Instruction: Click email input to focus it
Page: traveler
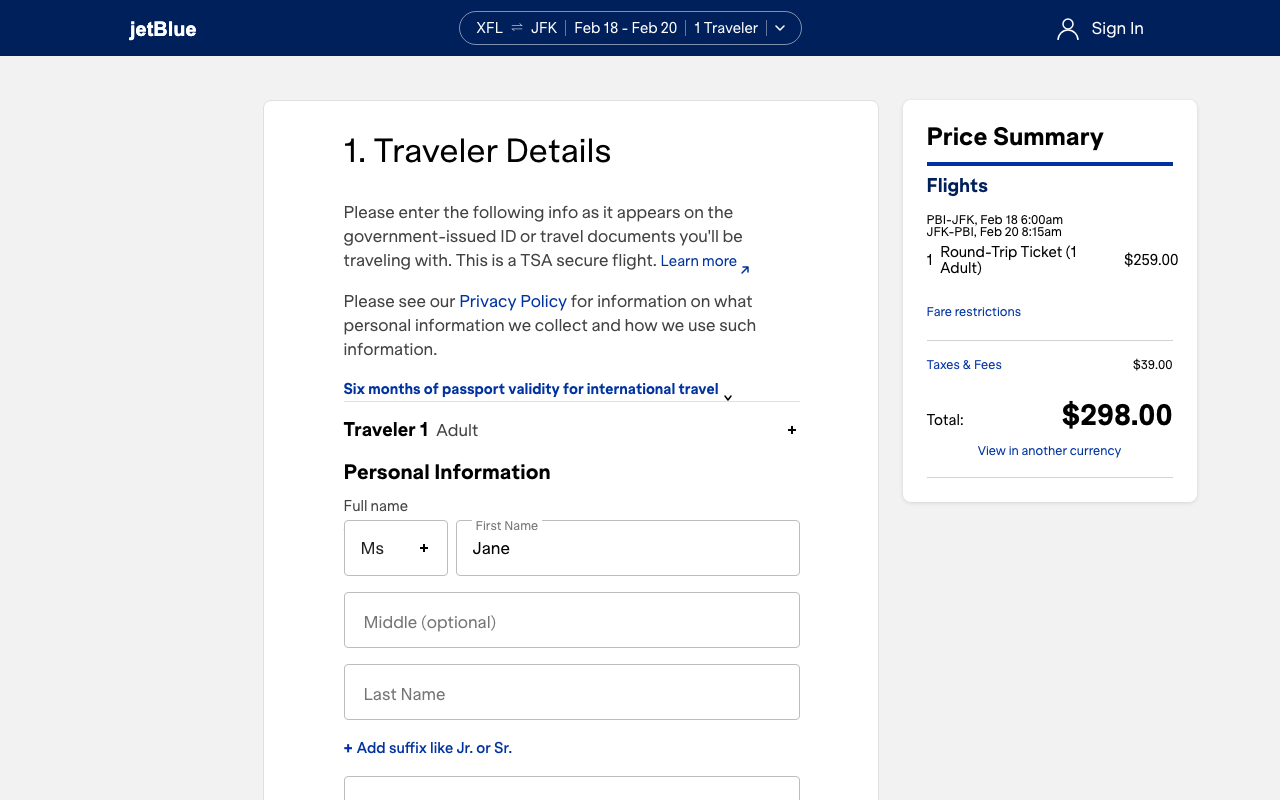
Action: click